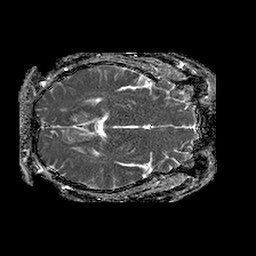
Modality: ADC
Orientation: axial
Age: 34
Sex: female
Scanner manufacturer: philips
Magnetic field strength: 1.5 T
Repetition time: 4.6 s
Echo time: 0.08517 s